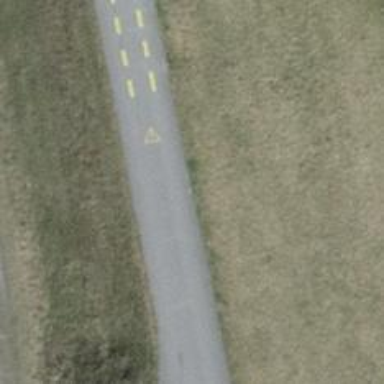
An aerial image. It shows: Compacted track road with grade1 tracktype.